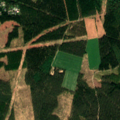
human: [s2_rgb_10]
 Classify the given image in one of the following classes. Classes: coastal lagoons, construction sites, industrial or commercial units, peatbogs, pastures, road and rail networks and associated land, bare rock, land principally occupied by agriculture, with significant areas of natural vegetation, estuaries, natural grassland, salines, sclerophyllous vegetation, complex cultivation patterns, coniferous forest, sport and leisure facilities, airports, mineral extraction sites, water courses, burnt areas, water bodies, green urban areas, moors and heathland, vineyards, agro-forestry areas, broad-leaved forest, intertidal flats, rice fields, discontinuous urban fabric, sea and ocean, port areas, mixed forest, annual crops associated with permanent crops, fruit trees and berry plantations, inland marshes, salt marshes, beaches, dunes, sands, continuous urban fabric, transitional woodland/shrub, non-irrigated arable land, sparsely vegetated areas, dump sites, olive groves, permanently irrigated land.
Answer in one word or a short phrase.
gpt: discontinuous urban fabric, coniferous forest, mixed forest, transitional woodland/shrub